Question: I am new to . I am trying to use 'ng-include' to include an external HTML page in my main HTML page. But the problem is I am not able to include it and getting 404. Following is the folder structure and the code,

(This is the starting page.)
'''
doctype html
html(ng-app)
head
link(rel='stylesheet', href='/stylesheets/bootstrap.min.css')
link(rel='stylesheet', href='/stylesheets/style.css')
script(src='/javascripts/angular.min.js')
body(class="mainPage")
//include footer.html
include pageinclude.html
'''
'''
<div>
<div>Include Page Demo</div>
<div ng-include="'footer.html'"></div>
</div>
'''
1) When I include 'footer.html' page directly in the .jade file then it is working fine. But when I do the same using ng-include in the HTML file it does not work.
2) I have also tried the following ng-include ways,
'''
<div ng-include="'footer.html'"></div>
<ng-include src="'footer.html'"></ng-include>
'''
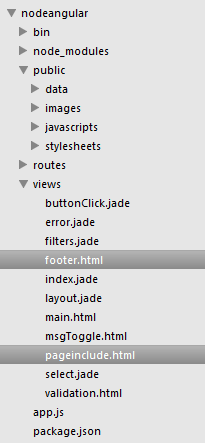
Answer: 'ng-include' is a client side include and as such the path to the included html file is relative to the client perception of the url.
Since jade is abstracting your folder structure and does not provide direct access to your 'views' folder you should probably put the included html file on the 'public' folder just as any externaly accessible file.
When you include the footer in your .jade file (As per Note 2) you are doing a server side include which uses the server directory structure.